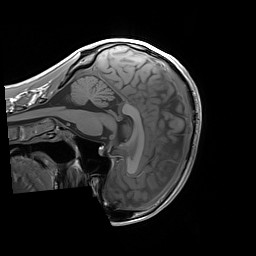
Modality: T1w
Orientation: sagittal